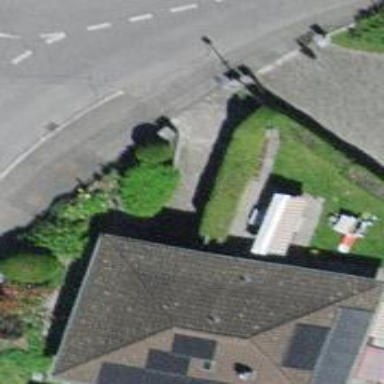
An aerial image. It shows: Building with hipped roof tiled in hipped orientation.